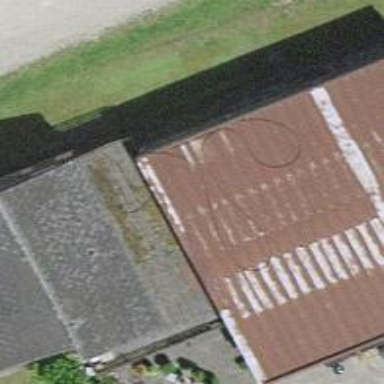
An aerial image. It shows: Garage building.